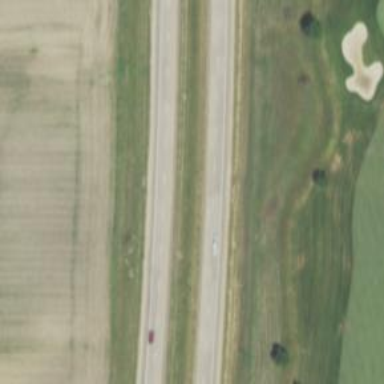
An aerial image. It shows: This image shows trunk highway that functions as expressway.